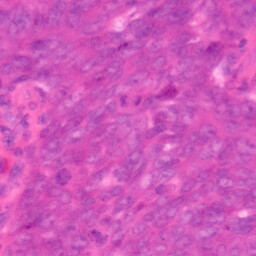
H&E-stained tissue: Colon